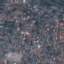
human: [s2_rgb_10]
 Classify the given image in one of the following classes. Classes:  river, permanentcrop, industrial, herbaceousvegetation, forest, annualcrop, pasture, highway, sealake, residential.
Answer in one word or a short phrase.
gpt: Residential